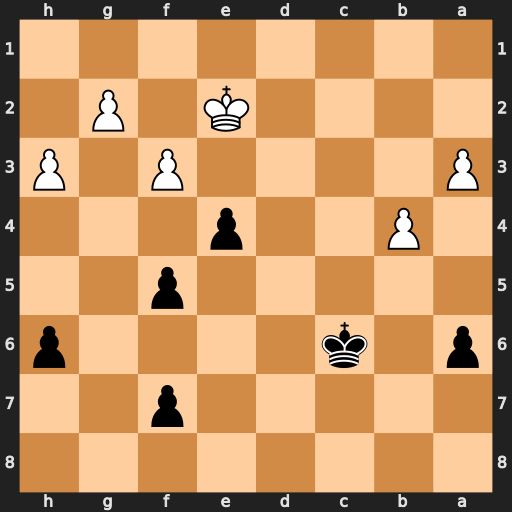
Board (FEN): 8/5p2/p1k4p/5p2/1P2p3/P4P1P/4K1P1/8
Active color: b
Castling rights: -
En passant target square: -
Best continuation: Kb5 fxe4 fxe4 Ke3 Ka4 Kxe4 Kxa3